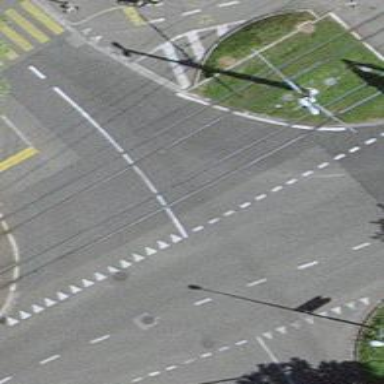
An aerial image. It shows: Tram level crossing on railway.